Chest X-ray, AP view. Patient: 58 years old, sex F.
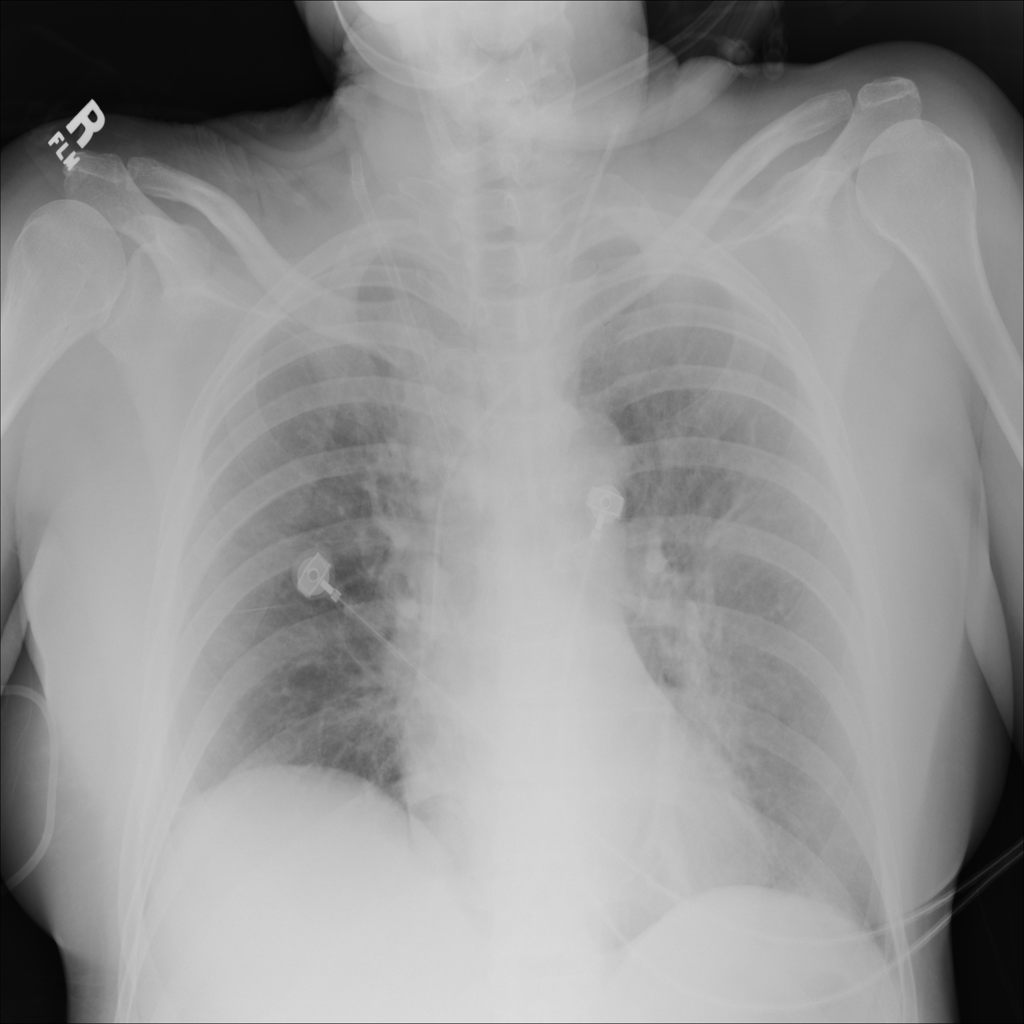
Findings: Atelectasis, Infiltration